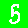
Digit: 5